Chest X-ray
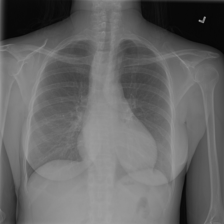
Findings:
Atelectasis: negative
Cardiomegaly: negative
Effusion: negative
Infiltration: positive
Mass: negative
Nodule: negative
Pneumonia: negative
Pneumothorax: negative
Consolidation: negative
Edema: negative
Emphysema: negative
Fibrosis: negative
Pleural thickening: negative
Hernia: negative